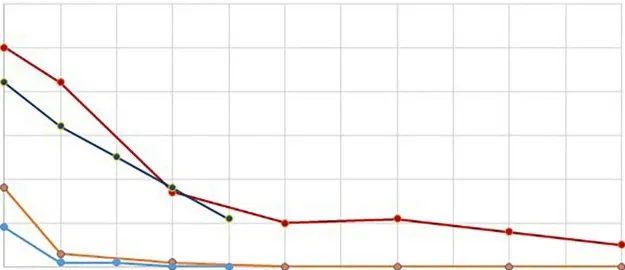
Montgomery-Asberg Depression Rating Scale and BFRS scores and IV ketamine treatment course.
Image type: chart (chart)